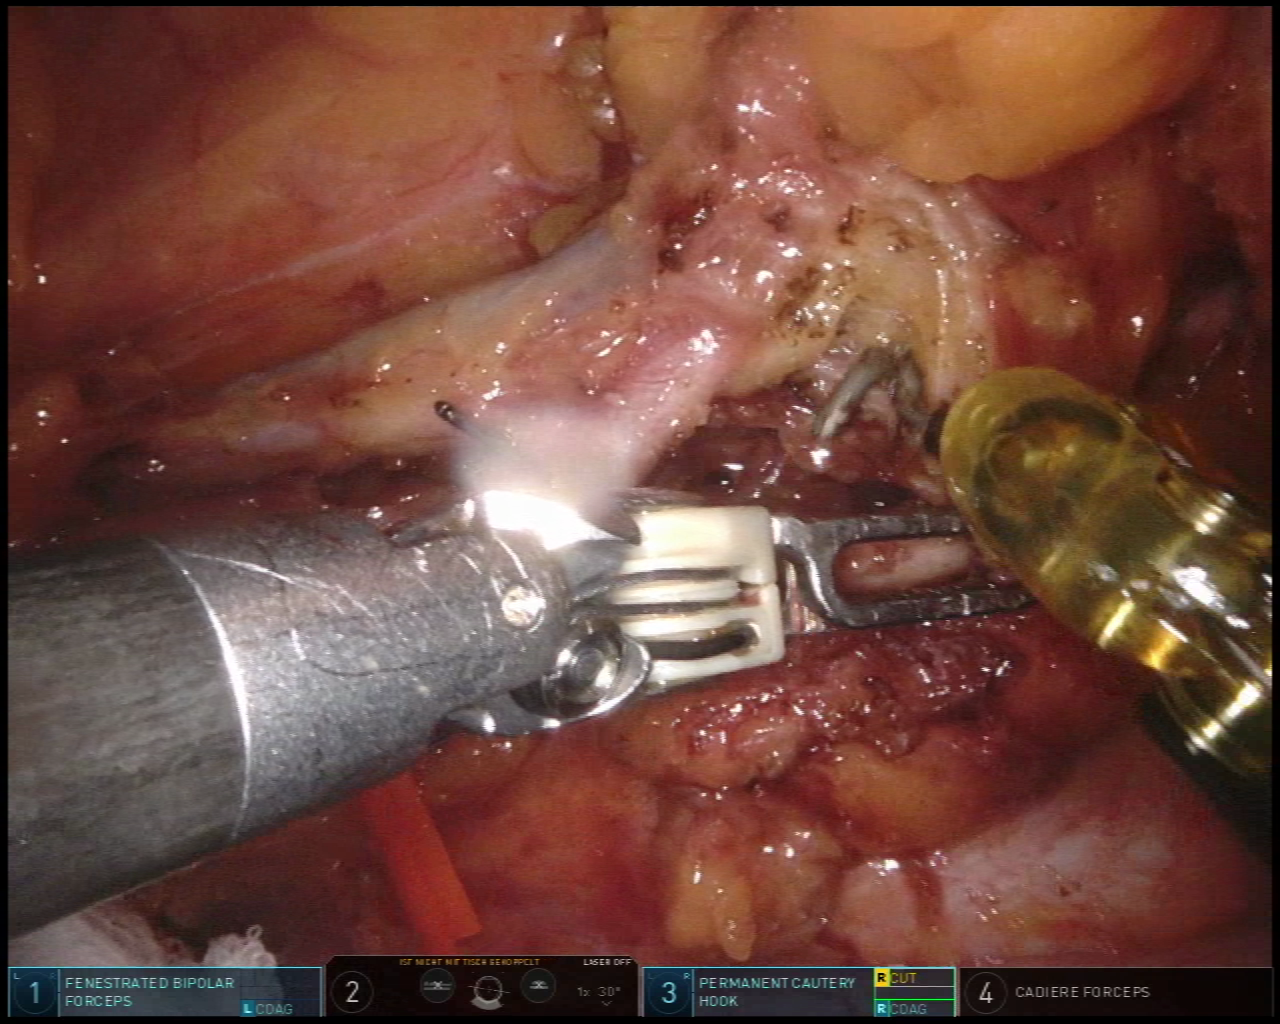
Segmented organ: intestinal_veins
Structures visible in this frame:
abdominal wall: no
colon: no
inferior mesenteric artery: yes
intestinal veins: yes
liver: no
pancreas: no
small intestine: no
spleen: no
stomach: no
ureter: no
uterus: no
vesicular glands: no